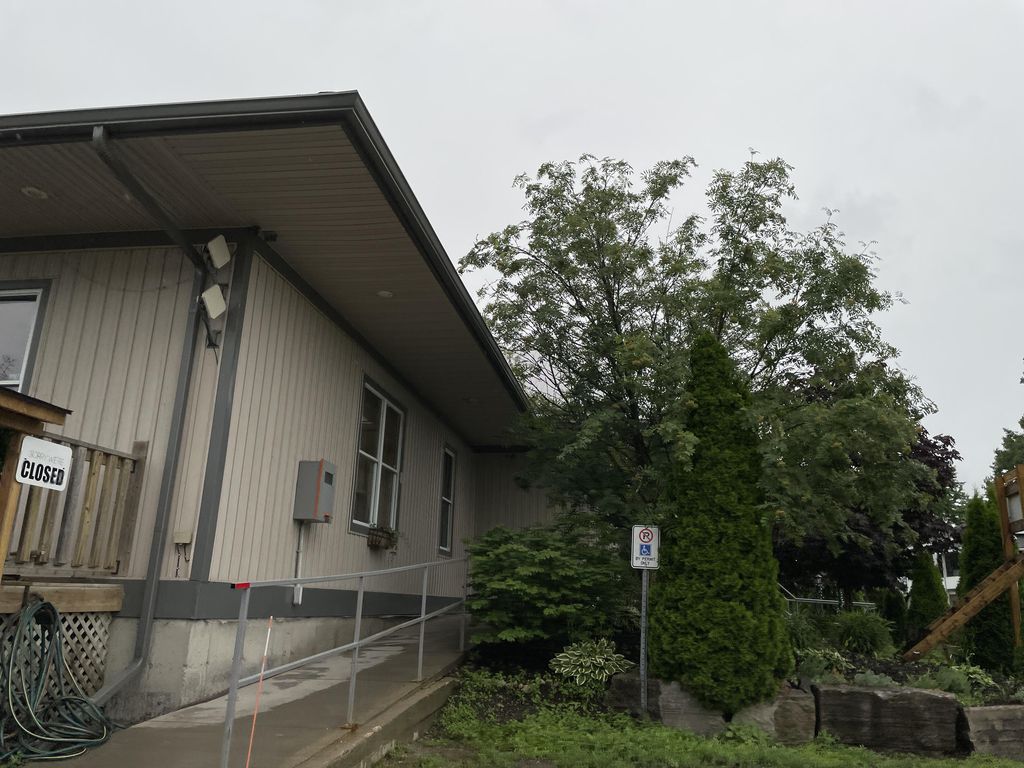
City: kitchener-waterloo